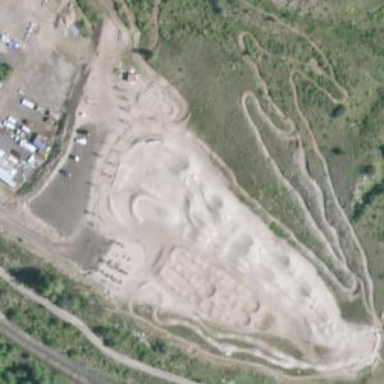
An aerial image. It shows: Dirt/sand cycling track for leisure land.